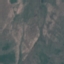
Land use / land cover class: HerbaceousVegetation